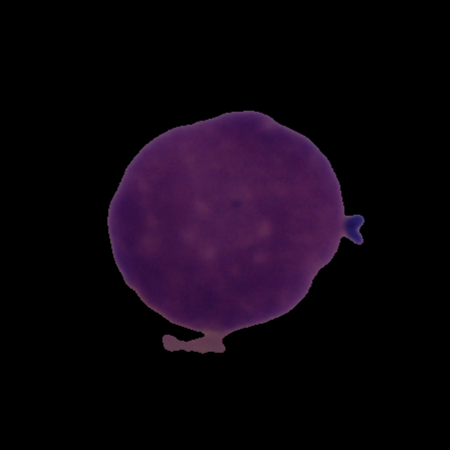
Label: cancer